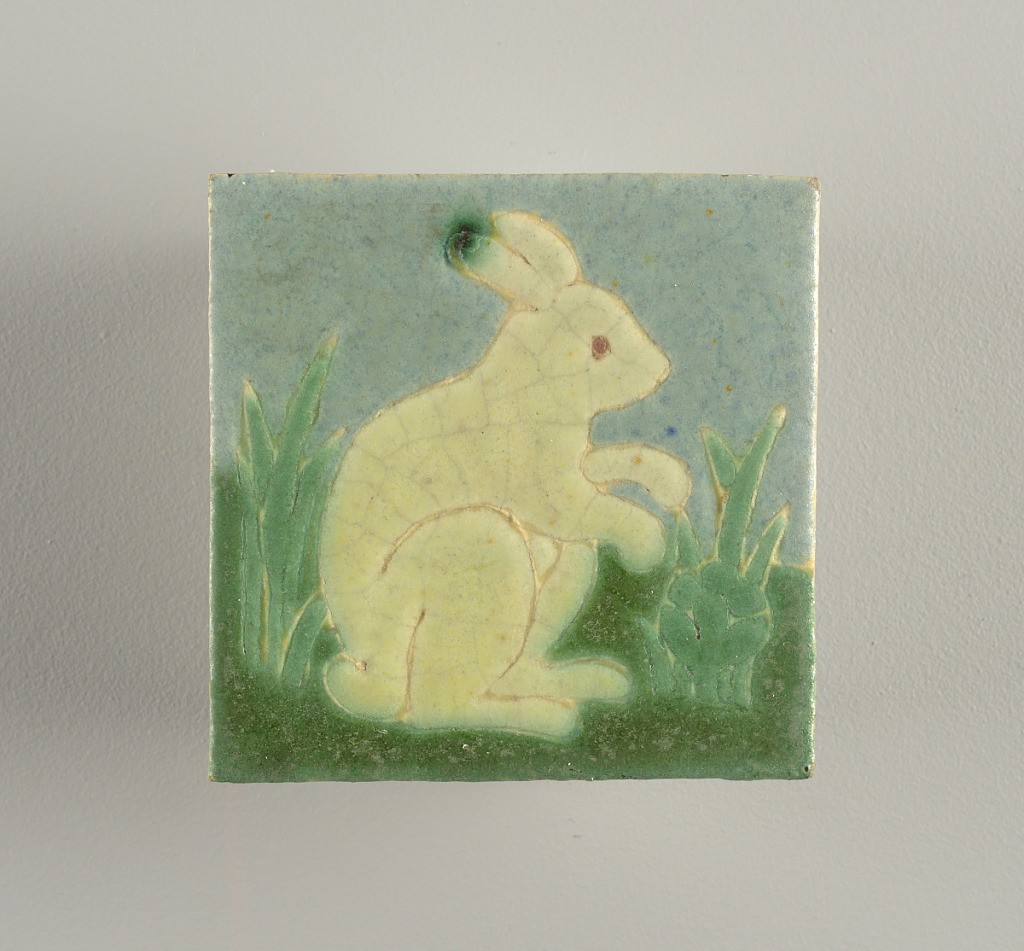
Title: Tile
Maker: Grueby Faience Company, Revere, Massachusetts, 1895–1908
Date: ca. 1902
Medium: Glazed earthenware
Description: Gray-white earthenware body with press-molded design of rabbit crouching in grass. Light blue light and dark green, and pale yellow-green mat glazes defined by raised partitions.